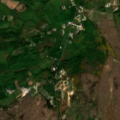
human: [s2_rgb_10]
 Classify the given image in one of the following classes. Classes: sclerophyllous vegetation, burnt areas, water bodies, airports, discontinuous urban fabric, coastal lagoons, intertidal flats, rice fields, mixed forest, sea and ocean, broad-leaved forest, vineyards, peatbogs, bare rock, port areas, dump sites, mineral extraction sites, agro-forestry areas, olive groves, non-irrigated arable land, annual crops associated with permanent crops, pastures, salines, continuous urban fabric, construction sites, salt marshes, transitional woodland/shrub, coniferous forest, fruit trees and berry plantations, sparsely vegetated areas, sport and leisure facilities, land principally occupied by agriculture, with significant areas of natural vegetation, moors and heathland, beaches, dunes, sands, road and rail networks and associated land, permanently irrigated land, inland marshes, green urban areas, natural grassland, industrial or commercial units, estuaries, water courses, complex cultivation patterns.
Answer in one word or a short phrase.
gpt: pastures, complex cultivation patterns, land principally occupied by agriculture, with significant areas of natural vegetation, peatbogs